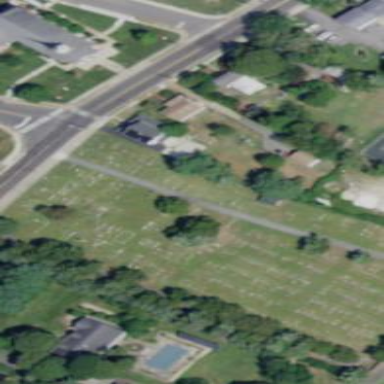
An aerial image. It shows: Cemetery.